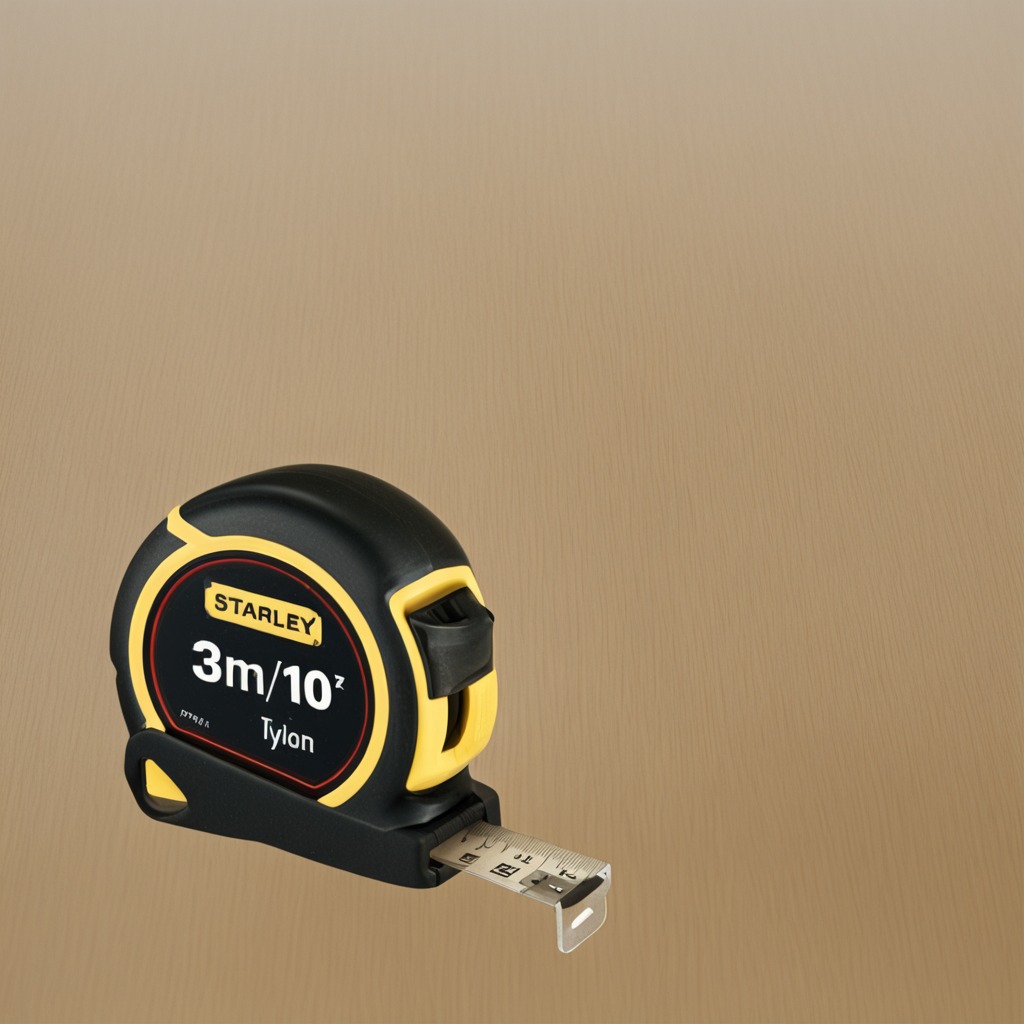
A measuring tape is lying on the plywood surface.